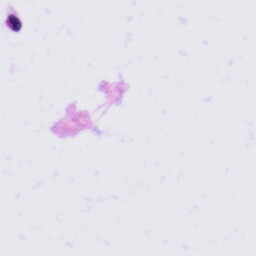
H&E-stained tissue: Tonsil